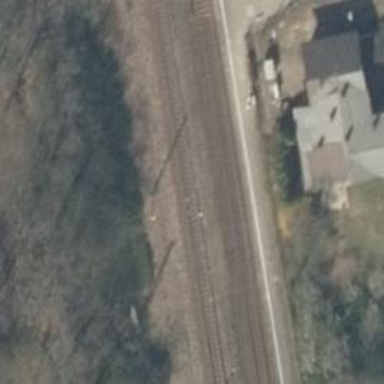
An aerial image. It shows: Railway stop with public transport stop position.